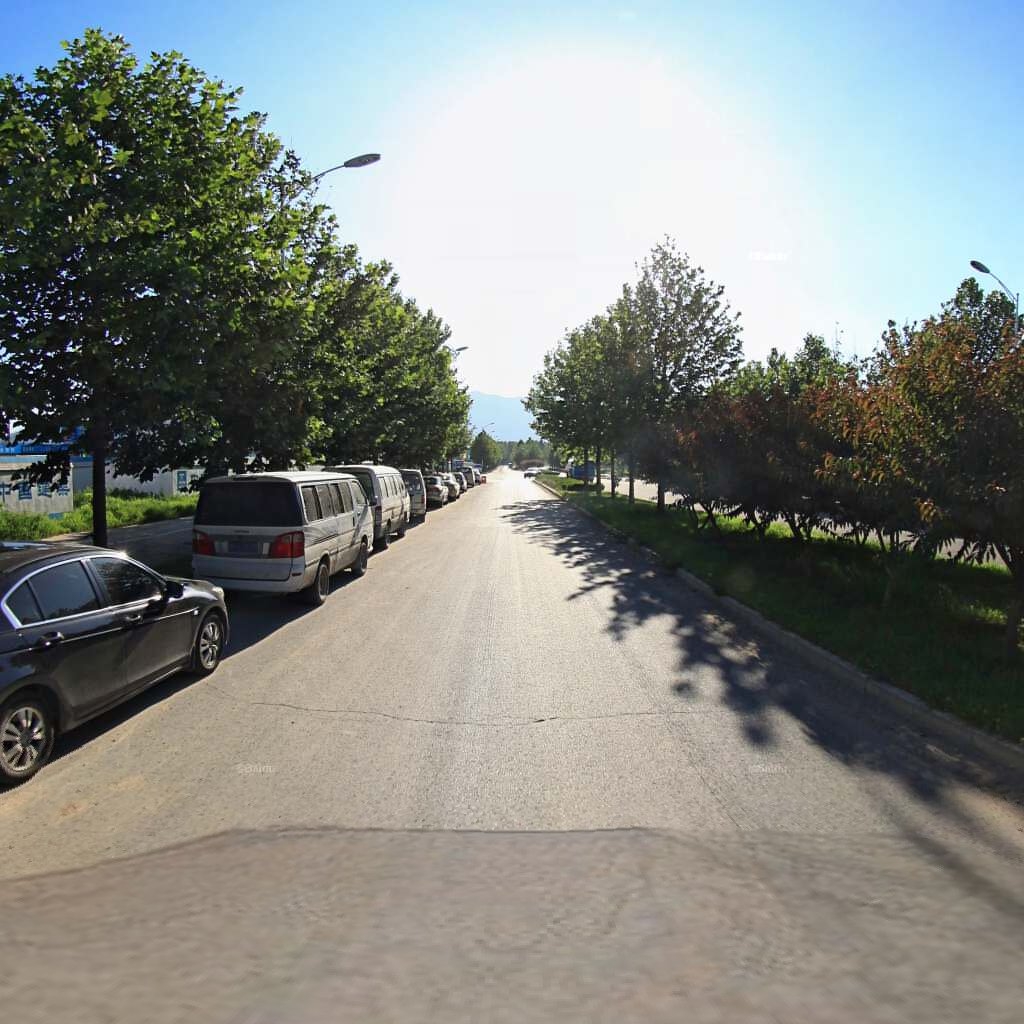
Region: Haidian
Road damage annotations: transverse crack, longitudinal crack